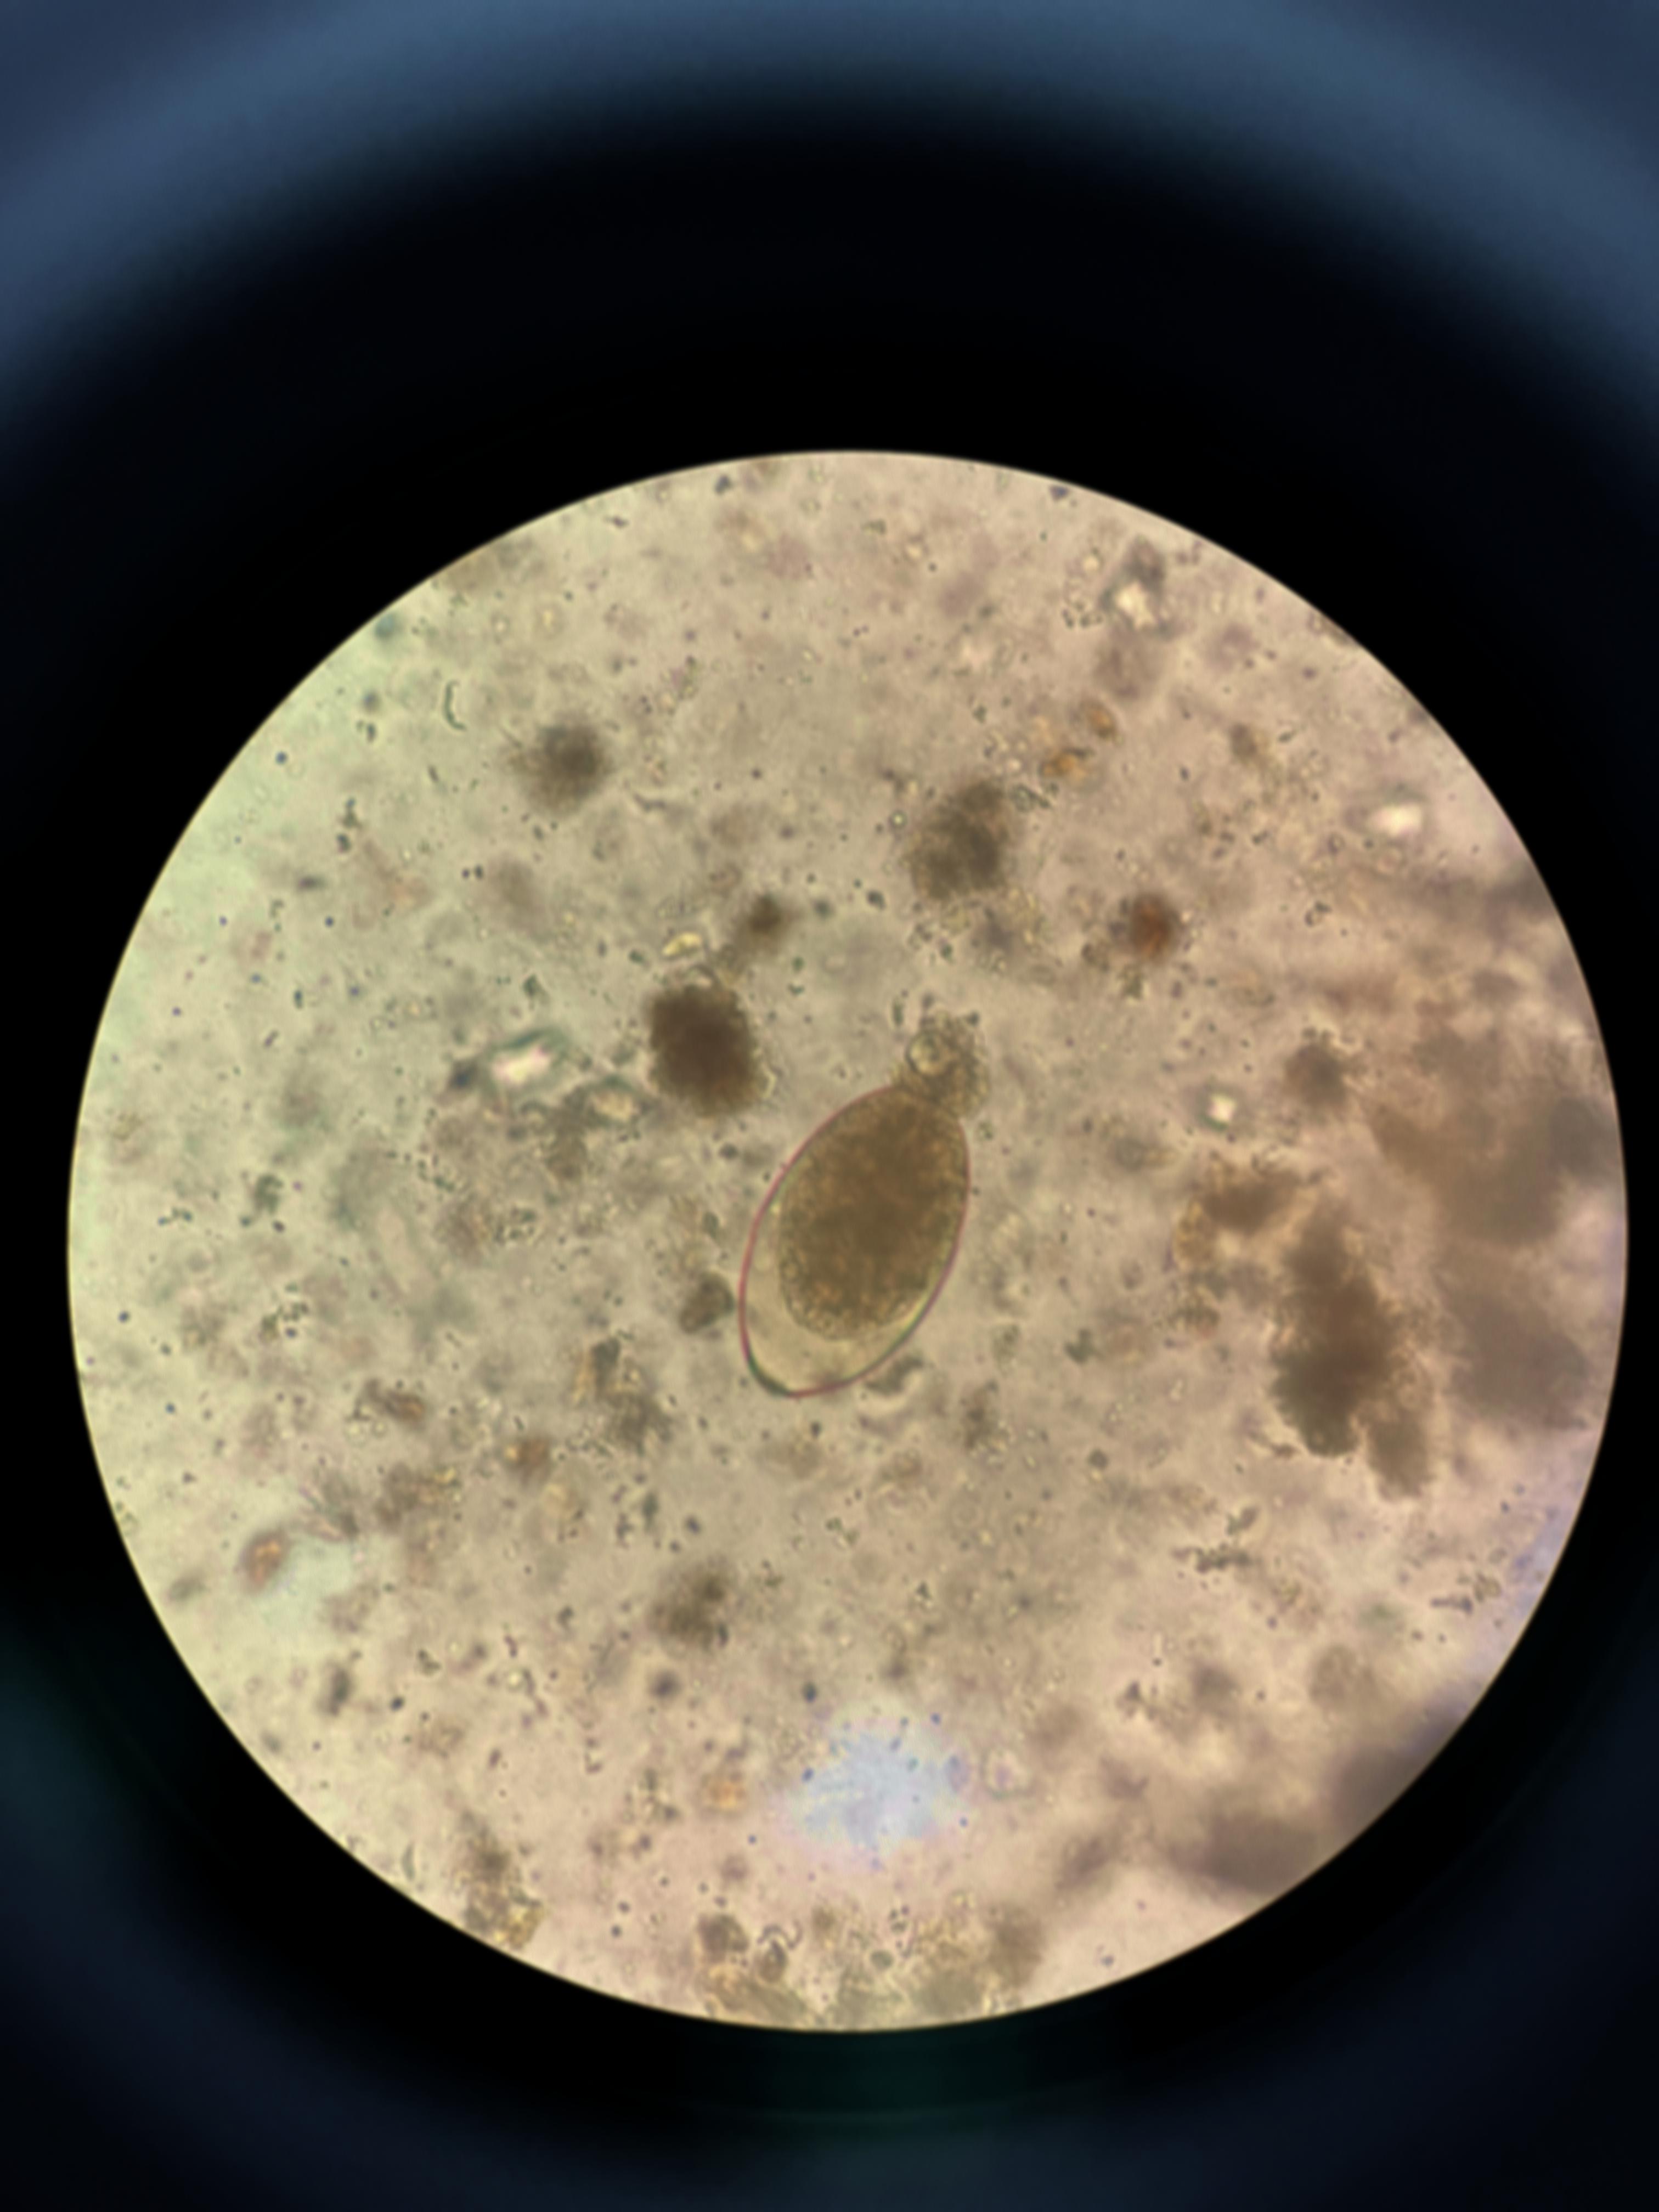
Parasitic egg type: Fasciolopsis buski